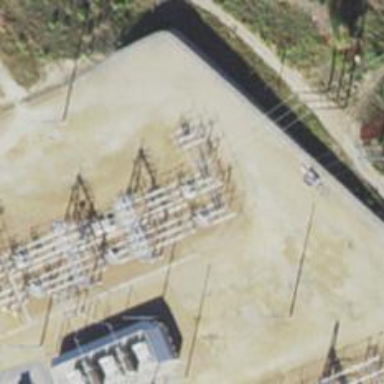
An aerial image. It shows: Switch used for power control.